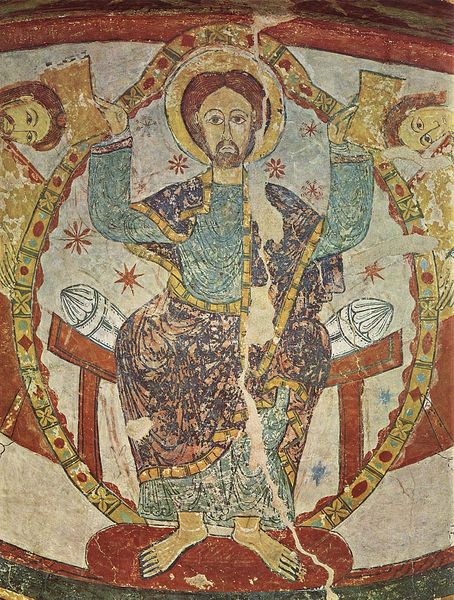
Titel: Santa María de Tarrasa
Standort: Tarrasa, Santa María (EU - E - Katalonien)
Schlagwörter: blau, fuß, hand, kopf, mann, umhang, gelb, grün, sitzen, bunt, kleid, köpfe, männer, orange, stuhl, weiss, rot, tuch, malerei, alt, bart, gericht, wand, gesicht, rahmen, stein, hände, kirche, gewand, gold, haare, mantel, sitzend, blatt, edelsteine, frontal, kreis, füße, lehne, sitz, bogen, bank, kissen, könig, thron, detail, barfuss, religion, sterne, verbrecher, herrscher, gebet, malen, fleck, heiligenschein, nimbus, christus, jesus, jesus christus, heilige, fresko, jünger, jesu, fresco, ikone, erlöser, kronen, krypta, restauration, ikonographie, mandorla, wischen, freske, glorie, byzanz, auschnitt, raketen, messias, gottessohn, sohn gottes, verblichen, christkind, triumphator, er, allmächtig, pankreator, christkönig, heilland, erretter, jesus von nazaret